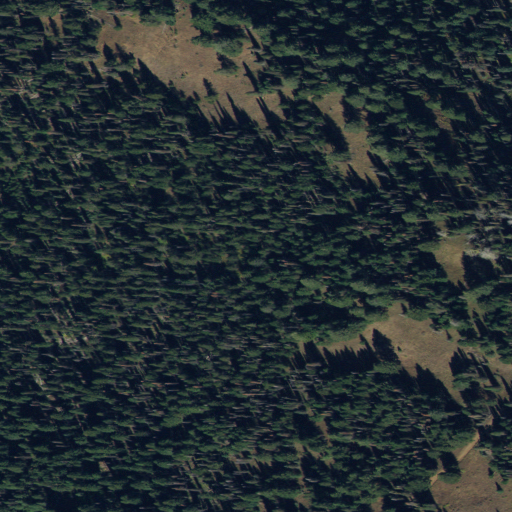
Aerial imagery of depression(s) in Idaho named Hubbard Basin containing only evergreen forest